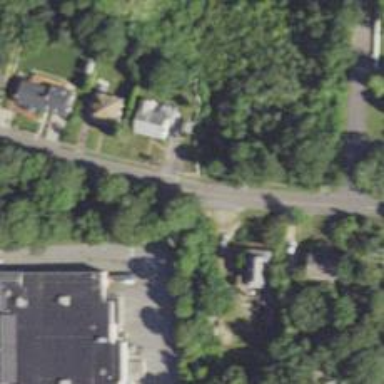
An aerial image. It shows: Secondary road with asphalt surface and sidewalk on the left.